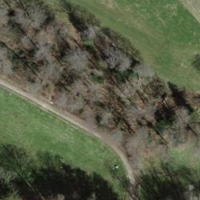
EUNIS habitat code: 41
Species observed at this site:
Stellaria nemorum